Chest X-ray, PA view. Patient: 46 years old, sex F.
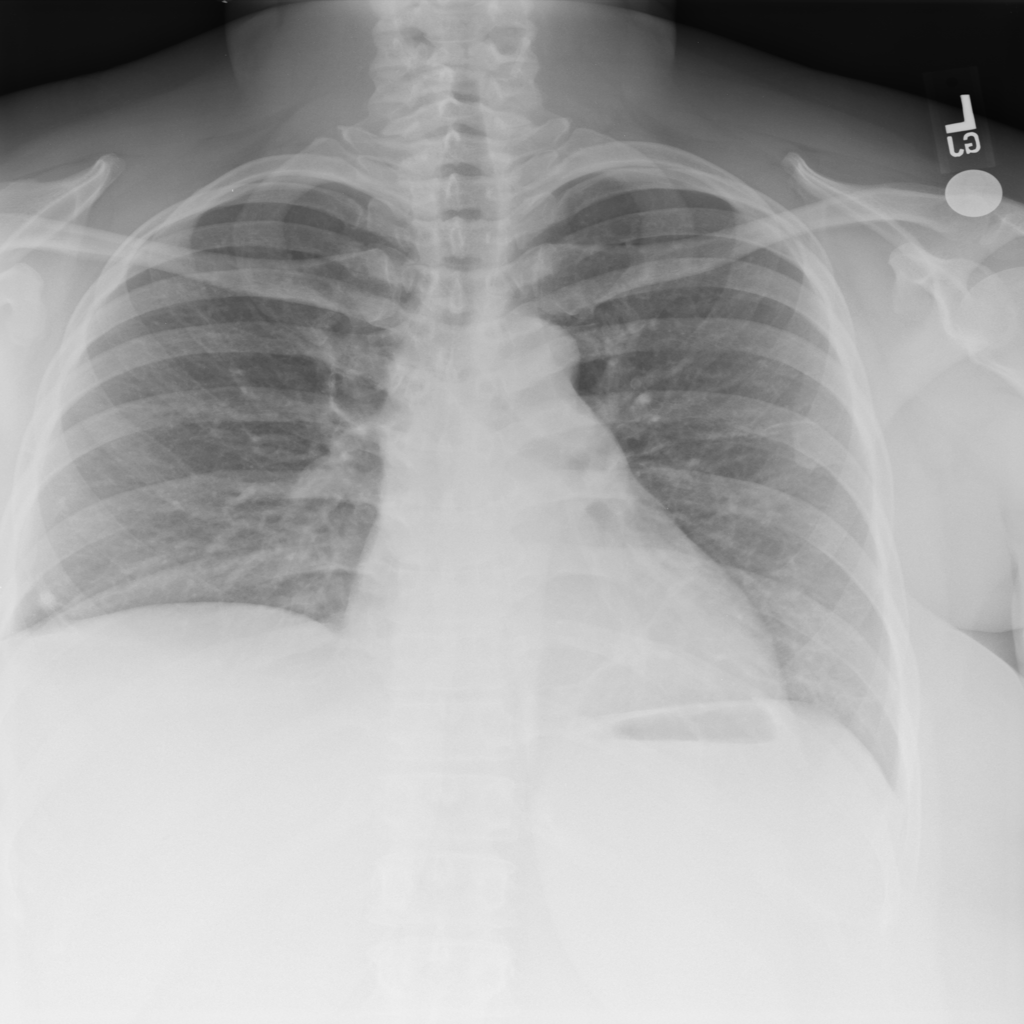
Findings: No Finding